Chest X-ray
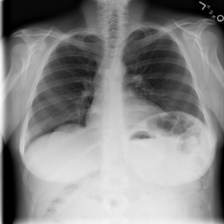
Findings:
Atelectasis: negative
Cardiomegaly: negative
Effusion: negative
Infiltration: negative
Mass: negative
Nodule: negative
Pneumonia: negative
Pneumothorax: negative
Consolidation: negative
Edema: negative
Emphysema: negative
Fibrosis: negative
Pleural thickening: negative
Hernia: negative